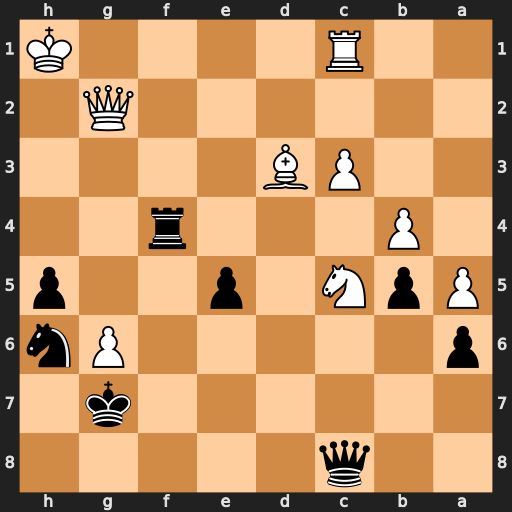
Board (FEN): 2q5/6k1/p5Pn/PpN1p2p/1P3r2/2PB4/6Q1/2R4K
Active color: b
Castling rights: -
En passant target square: -
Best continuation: Rh4+ Kg1 Rg4